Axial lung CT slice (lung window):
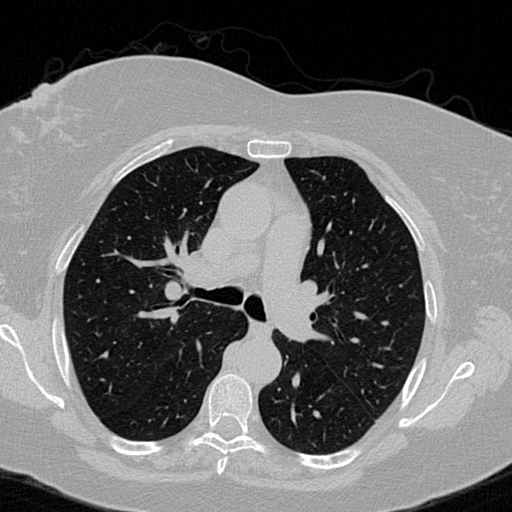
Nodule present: no